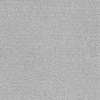
Atmospheric dust classification: dusty